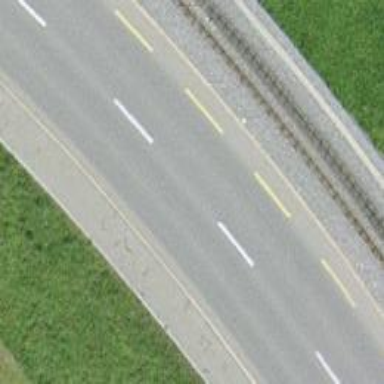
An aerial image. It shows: Secondary road with designated cycle lane on the left side.